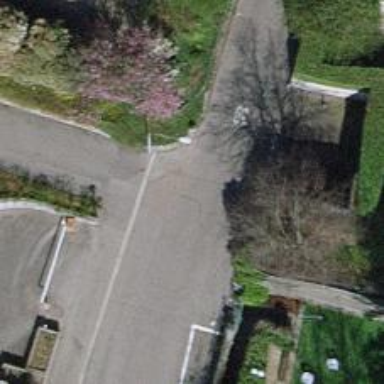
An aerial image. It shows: Residential road with asphalt surface and no sidewalk.